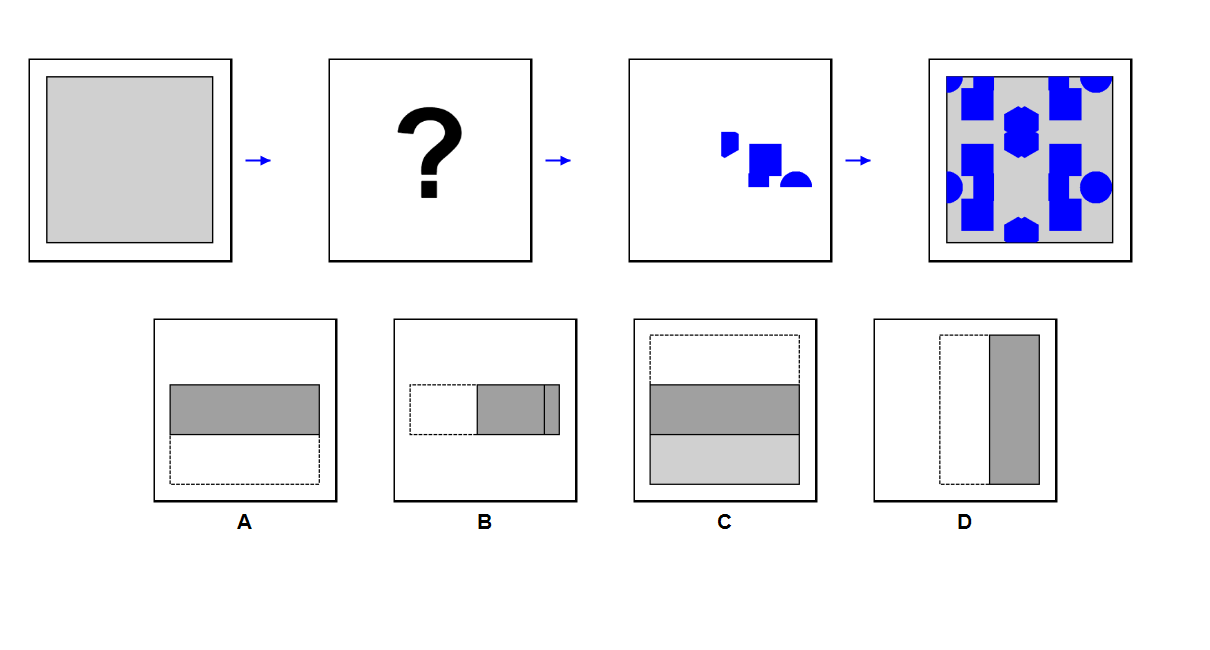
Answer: D